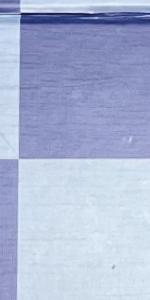
Label: Empty